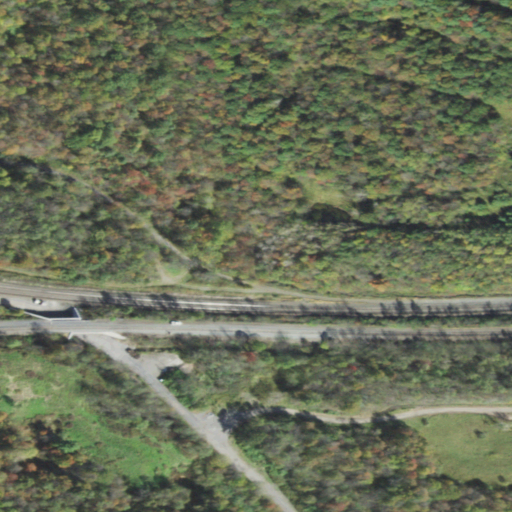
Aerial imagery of gap in Pennsylvania named Sugar Run Gap containing deciduous forest, open development, barren land, mixed forest, and low intensity development